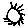
Label: sun